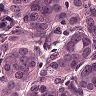
Metastatic tissue present: yes